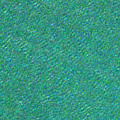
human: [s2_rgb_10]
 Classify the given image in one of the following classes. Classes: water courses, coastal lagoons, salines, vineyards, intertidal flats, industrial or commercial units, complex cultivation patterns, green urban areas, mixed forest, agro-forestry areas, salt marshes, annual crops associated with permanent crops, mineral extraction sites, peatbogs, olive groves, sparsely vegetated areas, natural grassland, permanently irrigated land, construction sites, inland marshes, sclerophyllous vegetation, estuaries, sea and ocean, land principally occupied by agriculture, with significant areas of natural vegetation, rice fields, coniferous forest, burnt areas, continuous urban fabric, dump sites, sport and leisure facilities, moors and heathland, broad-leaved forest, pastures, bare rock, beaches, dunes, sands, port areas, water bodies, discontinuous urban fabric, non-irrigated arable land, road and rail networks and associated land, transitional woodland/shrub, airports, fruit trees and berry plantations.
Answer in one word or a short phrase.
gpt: sea and ocean